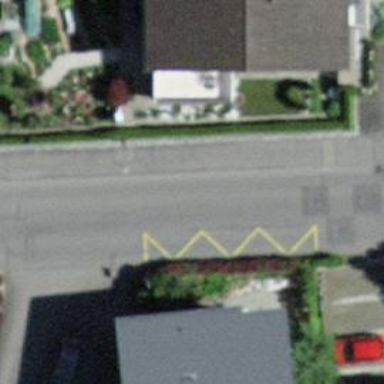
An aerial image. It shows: Bus stop with stop position for public transport.